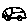
Label: car